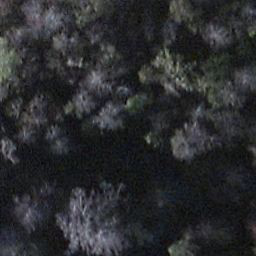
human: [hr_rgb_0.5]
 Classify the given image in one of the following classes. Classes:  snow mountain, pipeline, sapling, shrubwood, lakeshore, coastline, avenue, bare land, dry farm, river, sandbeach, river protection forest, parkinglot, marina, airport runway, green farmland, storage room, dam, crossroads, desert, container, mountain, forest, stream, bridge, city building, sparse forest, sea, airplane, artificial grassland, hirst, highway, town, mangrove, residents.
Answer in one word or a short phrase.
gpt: shrubwood